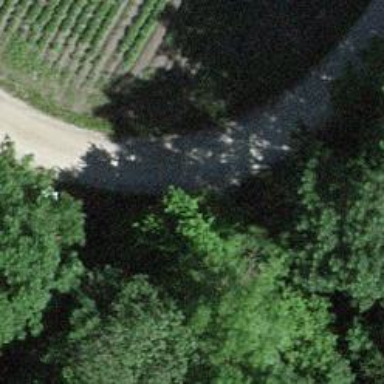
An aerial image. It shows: Ground path.